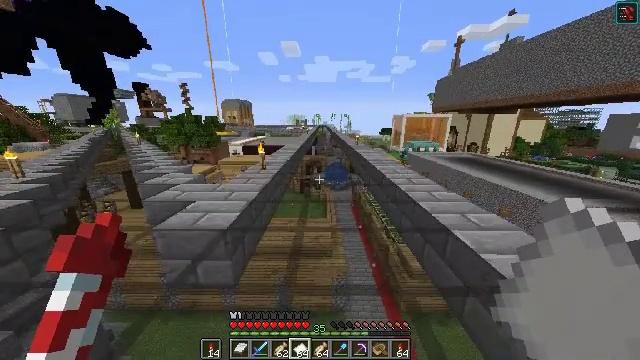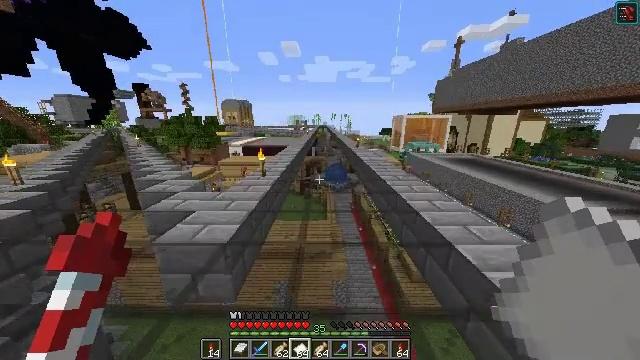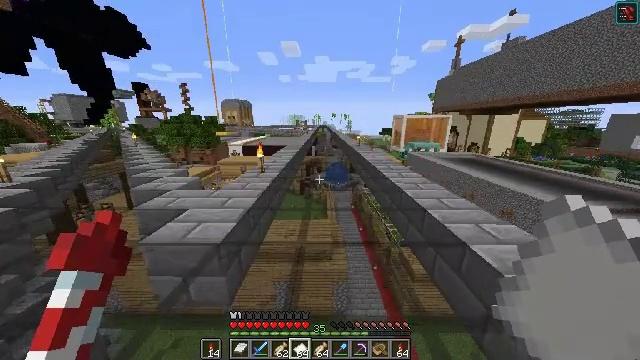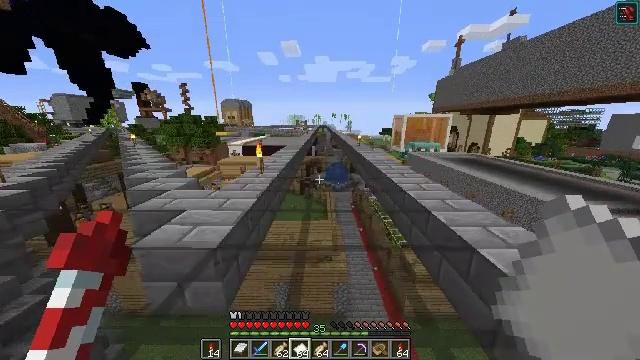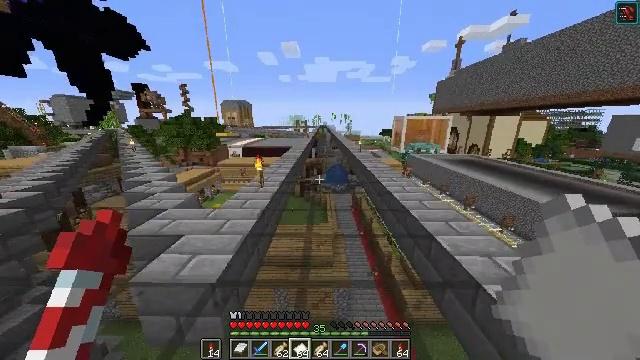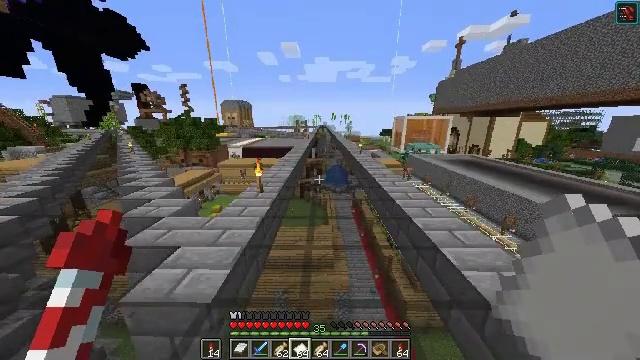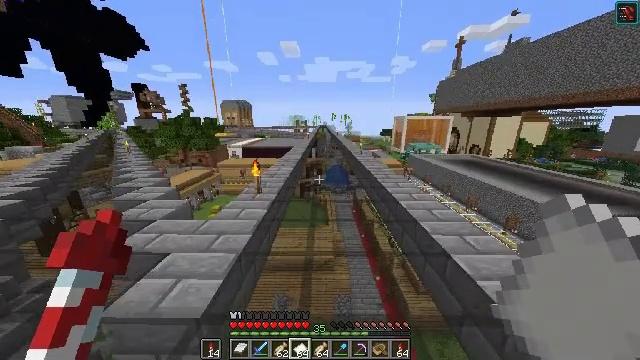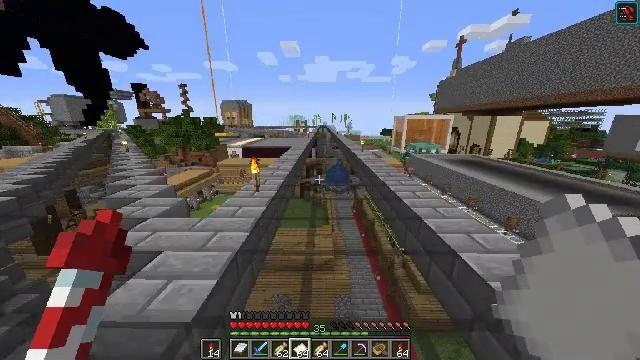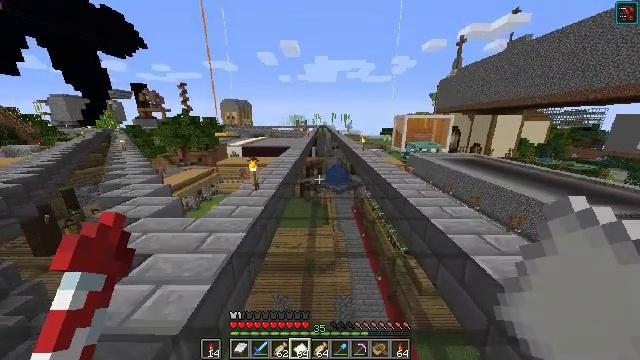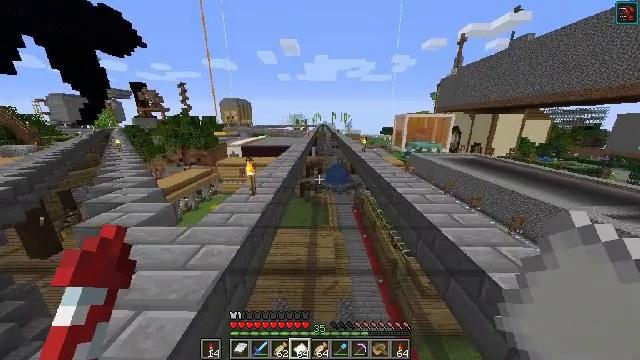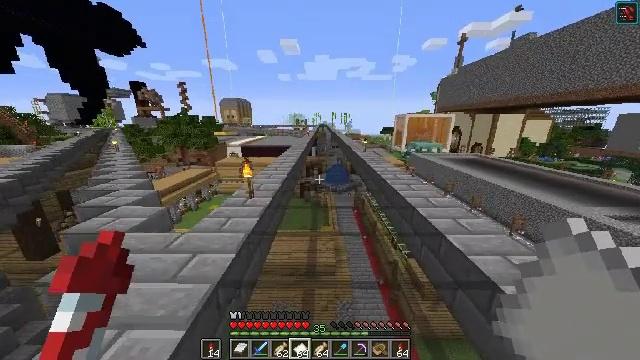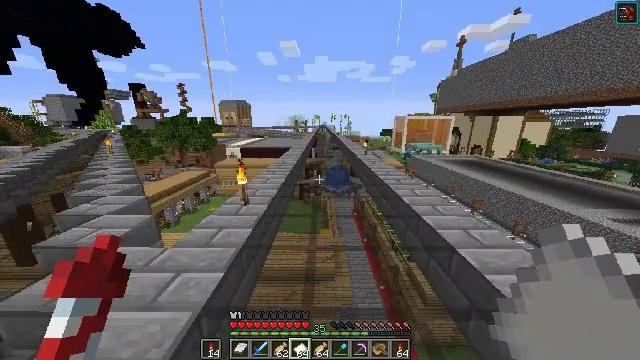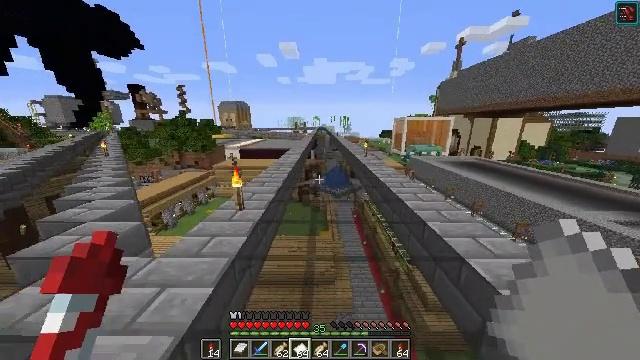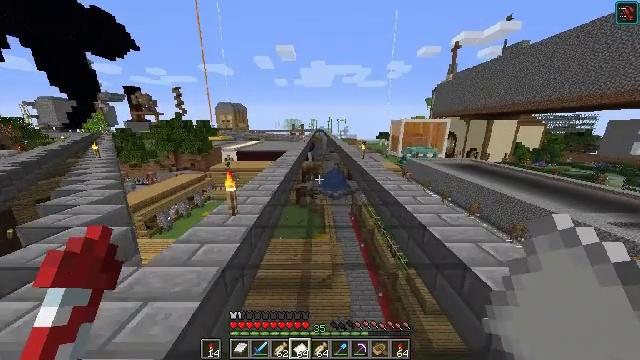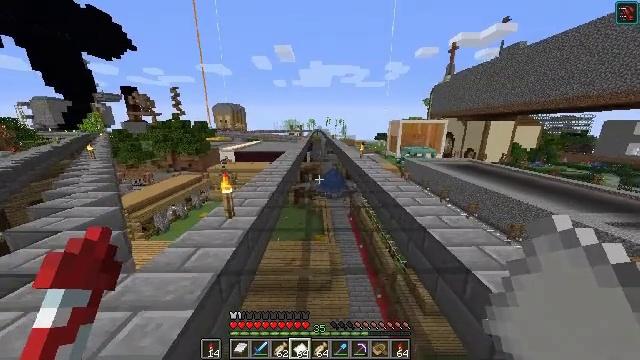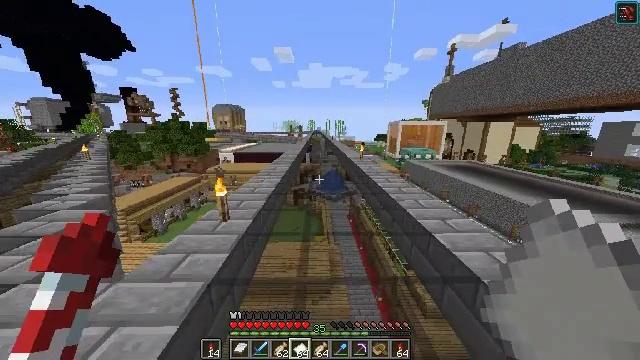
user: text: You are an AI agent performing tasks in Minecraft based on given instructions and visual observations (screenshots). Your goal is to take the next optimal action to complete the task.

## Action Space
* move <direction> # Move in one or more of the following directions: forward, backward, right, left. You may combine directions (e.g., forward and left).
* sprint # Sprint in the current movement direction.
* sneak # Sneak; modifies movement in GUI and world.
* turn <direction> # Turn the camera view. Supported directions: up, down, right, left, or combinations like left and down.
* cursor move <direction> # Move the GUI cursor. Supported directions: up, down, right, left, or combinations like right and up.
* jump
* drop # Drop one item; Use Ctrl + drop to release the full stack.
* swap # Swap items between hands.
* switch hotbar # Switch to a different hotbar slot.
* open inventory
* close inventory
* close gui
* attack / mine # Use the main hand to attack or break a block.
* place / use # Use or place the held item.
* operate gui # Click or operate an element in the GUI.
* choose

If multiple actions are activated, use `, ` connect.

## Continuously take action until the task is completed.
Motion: motion action
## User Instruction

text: Craft a map.
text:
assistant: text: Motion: move forward
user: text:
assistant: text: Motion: move forward
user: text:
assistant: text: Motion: move forward
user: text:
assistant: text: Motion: move forward
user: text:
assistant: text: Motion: move forward
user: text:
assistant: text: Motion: move forward
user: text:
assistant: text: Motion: move forward
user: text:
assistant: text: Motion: move forward
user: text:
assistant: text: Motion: move forward
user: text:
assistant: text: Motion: move forward
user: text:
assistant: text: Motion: no_op
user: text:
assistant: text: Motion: no_op
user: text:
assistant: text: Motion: move forward
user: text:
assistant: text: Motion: no_op
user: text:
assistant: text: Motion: move forward
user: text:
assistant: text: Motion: move forward
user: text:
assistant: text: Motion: move forward
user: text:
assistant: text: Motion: move forward
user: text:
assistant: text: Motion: move forward
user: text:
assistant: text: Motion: move forward
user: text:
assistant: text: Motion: move forward
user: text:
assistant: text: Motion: move forward, jump
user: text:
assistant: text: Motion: move forward, jump
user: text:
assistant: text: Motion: move forward, jump
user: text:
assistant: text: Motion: move forward, jump
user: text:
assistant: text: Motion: move forward, jump
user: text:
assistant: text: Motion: move forward, jump
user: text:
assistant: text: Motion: move forward, jump
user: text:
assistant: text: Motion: move forward, jump
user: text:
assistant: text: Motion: move forward, jump